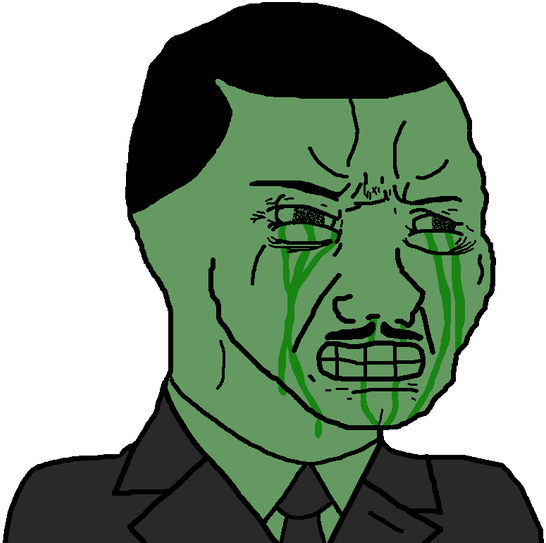
Label: 5_Crying_Wojak